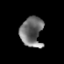
Tissue: prostate
Cell type: T cells
Senescence score: 0.3561
Nuclear area (px): 658
Mean DAPI intensity: 112.48